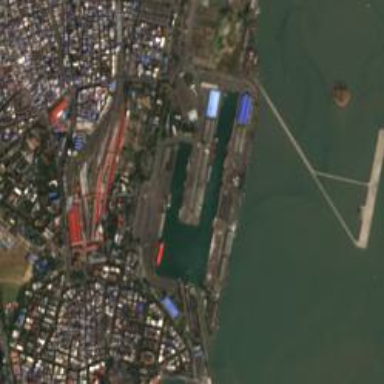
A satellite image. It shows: Industrial area designated for port activities.